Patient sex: M
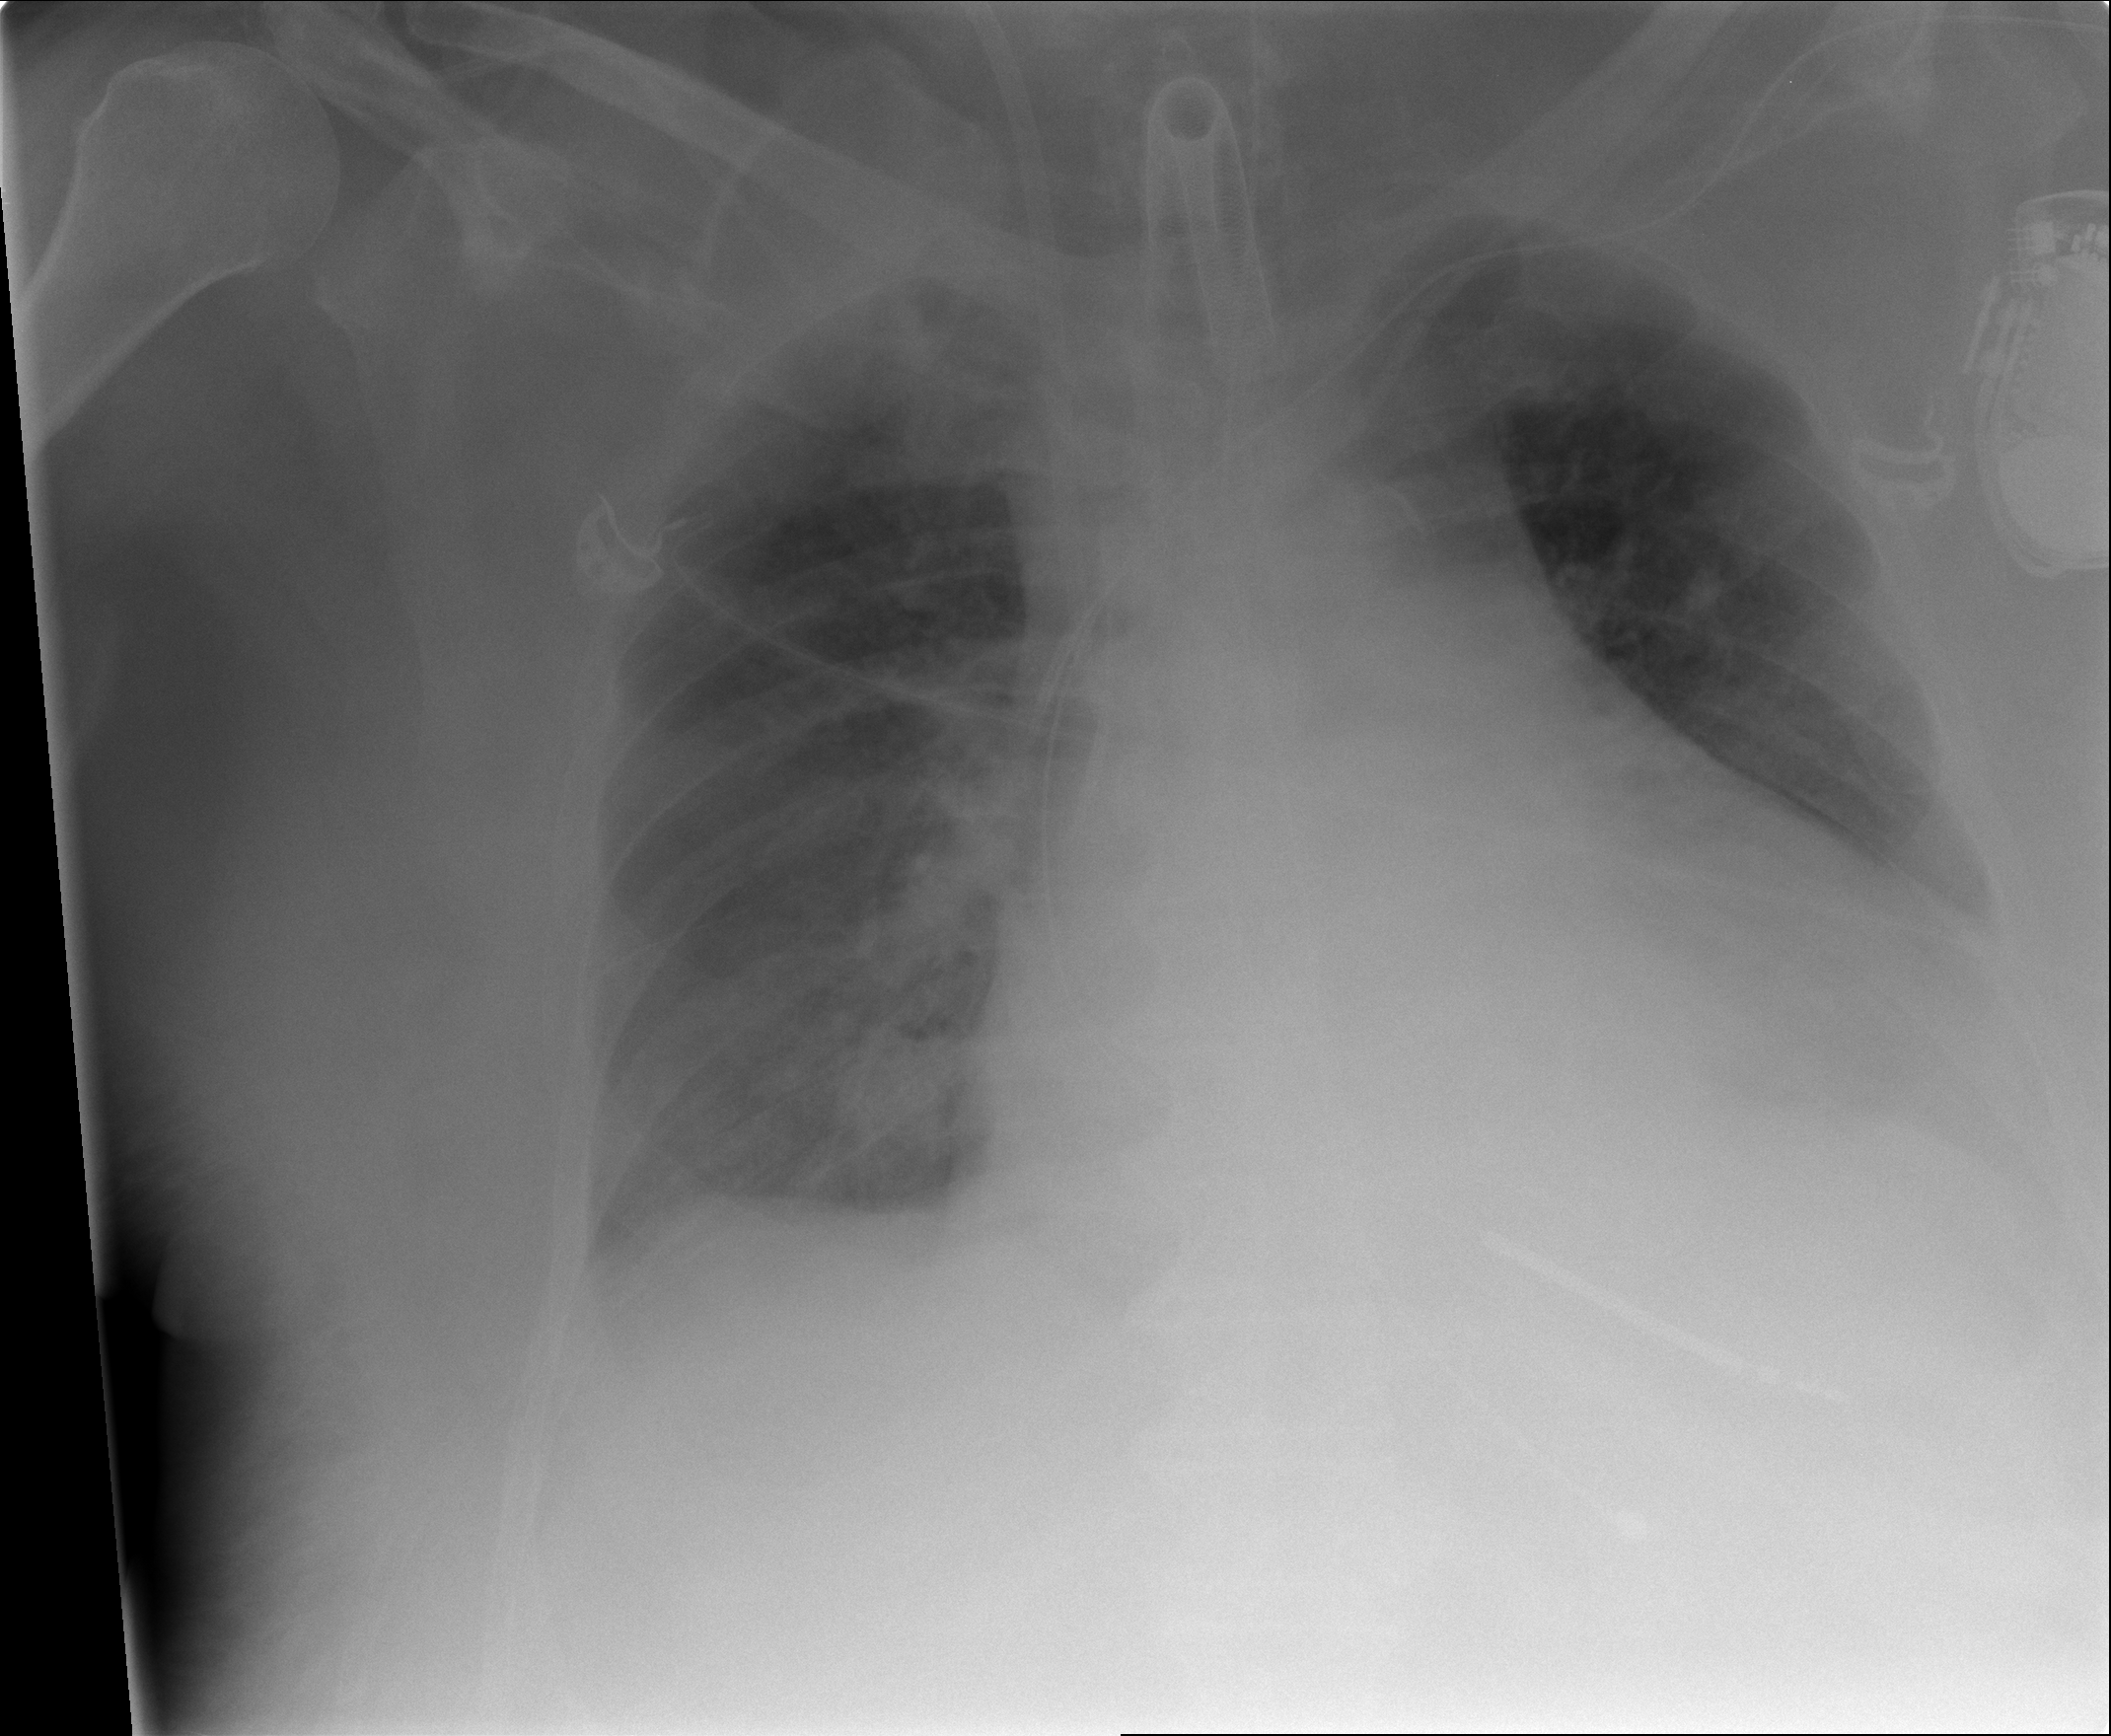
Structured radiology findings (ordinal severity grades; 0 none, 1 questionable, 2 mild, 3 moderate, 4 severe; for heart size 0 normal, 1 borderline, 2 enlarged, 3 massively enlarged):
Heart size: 2
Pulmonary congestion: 2
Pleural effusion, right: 2
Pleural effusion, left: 1
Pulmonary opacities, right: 2
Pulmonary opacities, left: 0
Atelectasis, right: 2
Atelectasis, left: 2